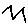
Label: zigzag